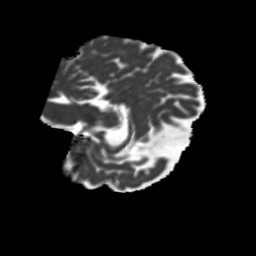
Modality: MD
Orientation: sagittal
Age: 56
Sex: female
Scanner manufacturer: siemens
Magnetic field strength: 3 T
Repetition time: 5.25 s
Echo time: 0.08 s